Question: Trying to make a Userform which has three inputs; Name (via txtbox), a combo-box-choice-menu and the DTPicker, which is giving me trouble.
I'm having trouble finding the error in this code, for some reason it keeps giving me a compiling error.
Screenshot added:
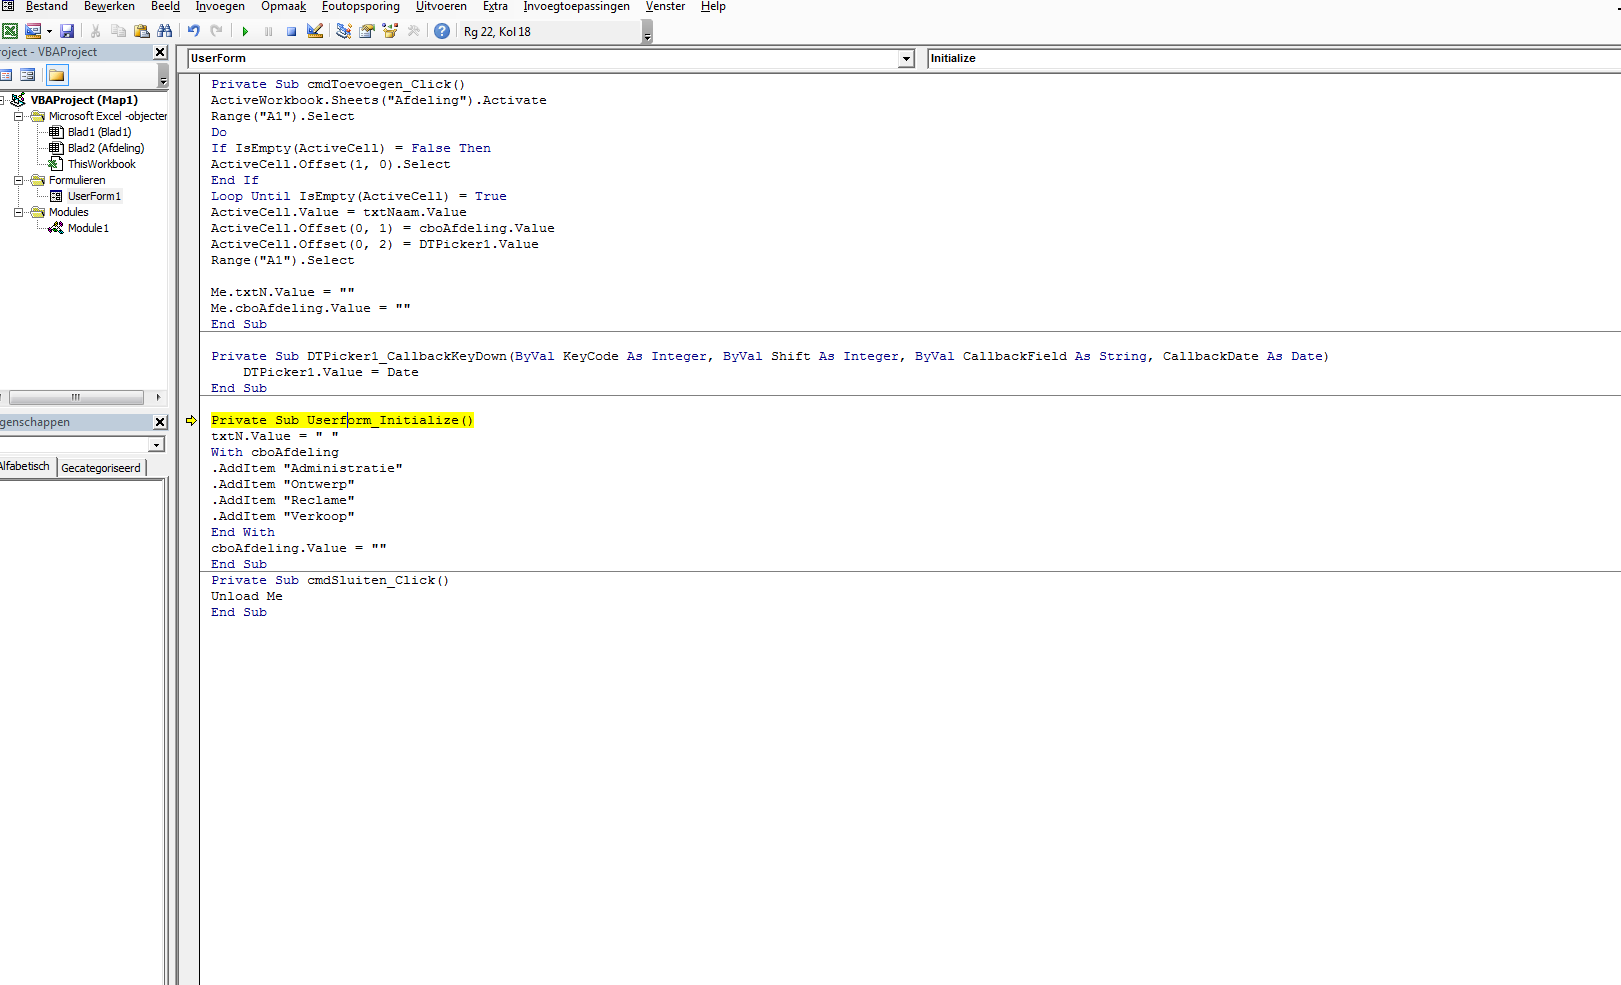
Answer: DTPicker requires MSCOMCT2.OCX which is no longer native to the OS since Windows 7. It would make more sense to re-think your design, as your end users will more than likely require this library too before it will work.
There is an alternative Date Picker control developed by Roy Cox that doesn't require this library <URL>